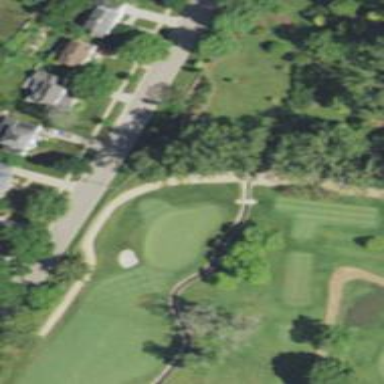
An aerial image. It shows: View of golf hole.